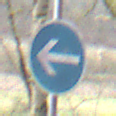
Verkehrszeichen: VorgeschriebeneFahrtrichtungHierLinks
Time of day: MorningAfternoon
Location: Outdoor (Nature)
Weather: PartlyCloudy
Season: NotSpecified
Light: Natural